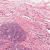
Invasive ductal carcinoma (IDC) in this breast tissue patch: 0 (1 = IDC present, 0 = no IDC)